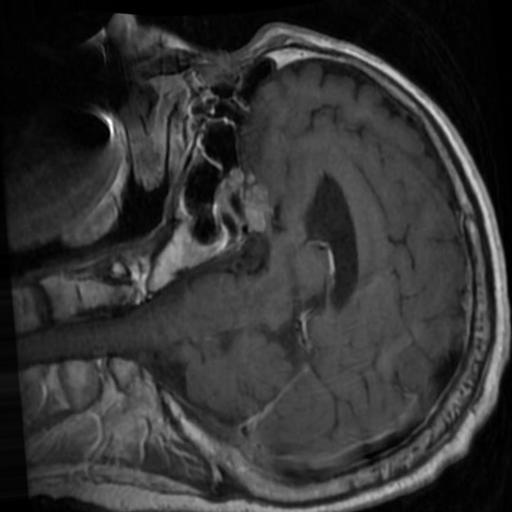
Label: brain_tumor